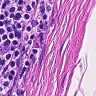
Metastatic tissue present: no